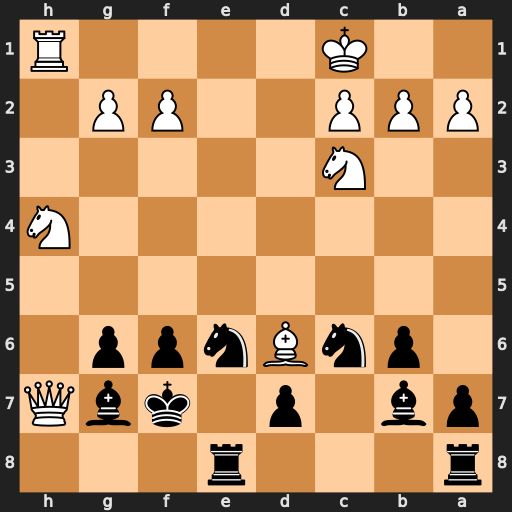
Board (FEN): r3r3/pb1p1kbQ/1pnBnpp1/8/7N/2N5/PPP2PP1/2K4R
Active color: b
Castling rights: -
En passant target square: -
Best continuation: Ne5 Nxg6 Nxg6